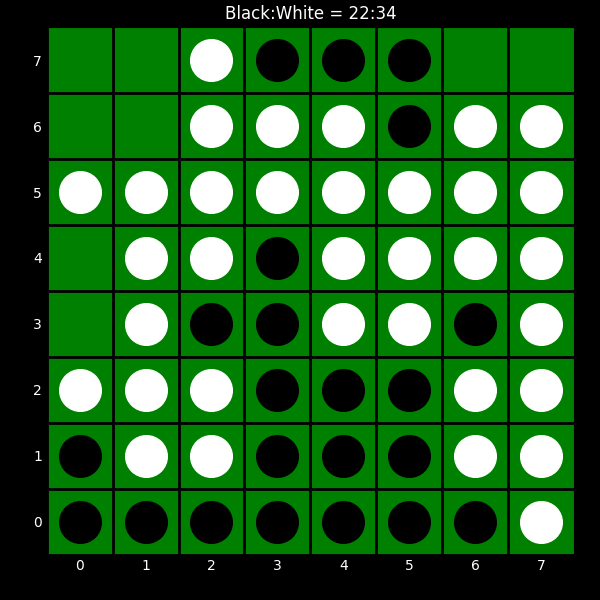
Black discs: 22
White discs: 34